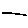
Label: line